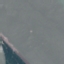
Land use / land cover class: SeaLake